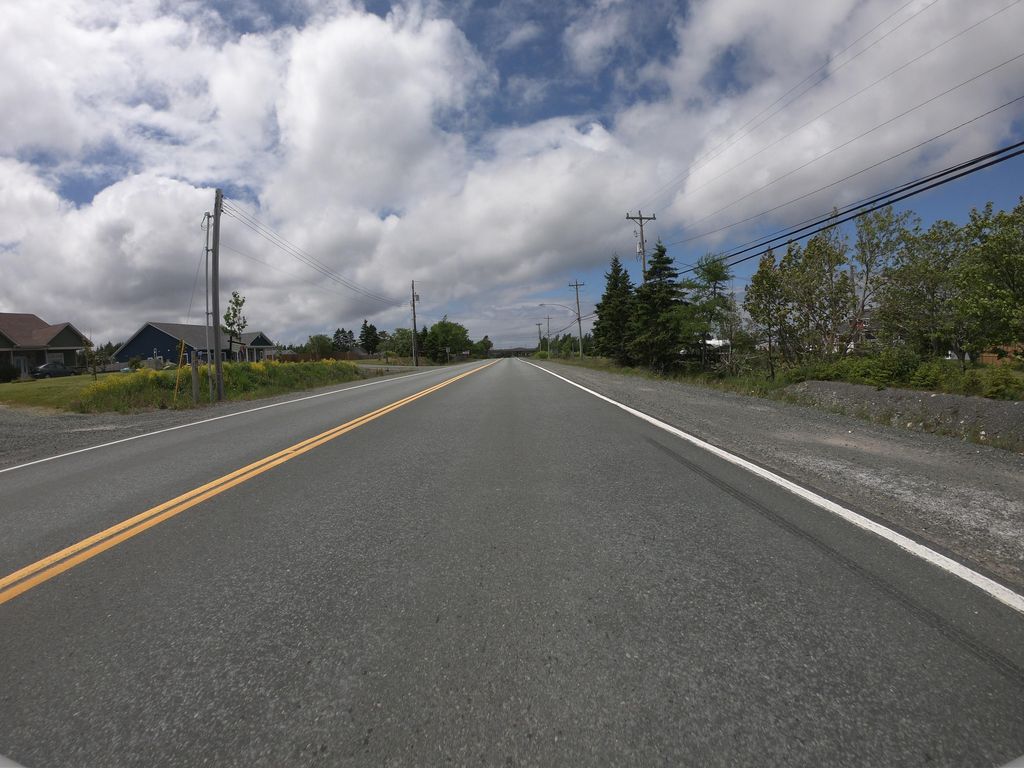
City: st_johns